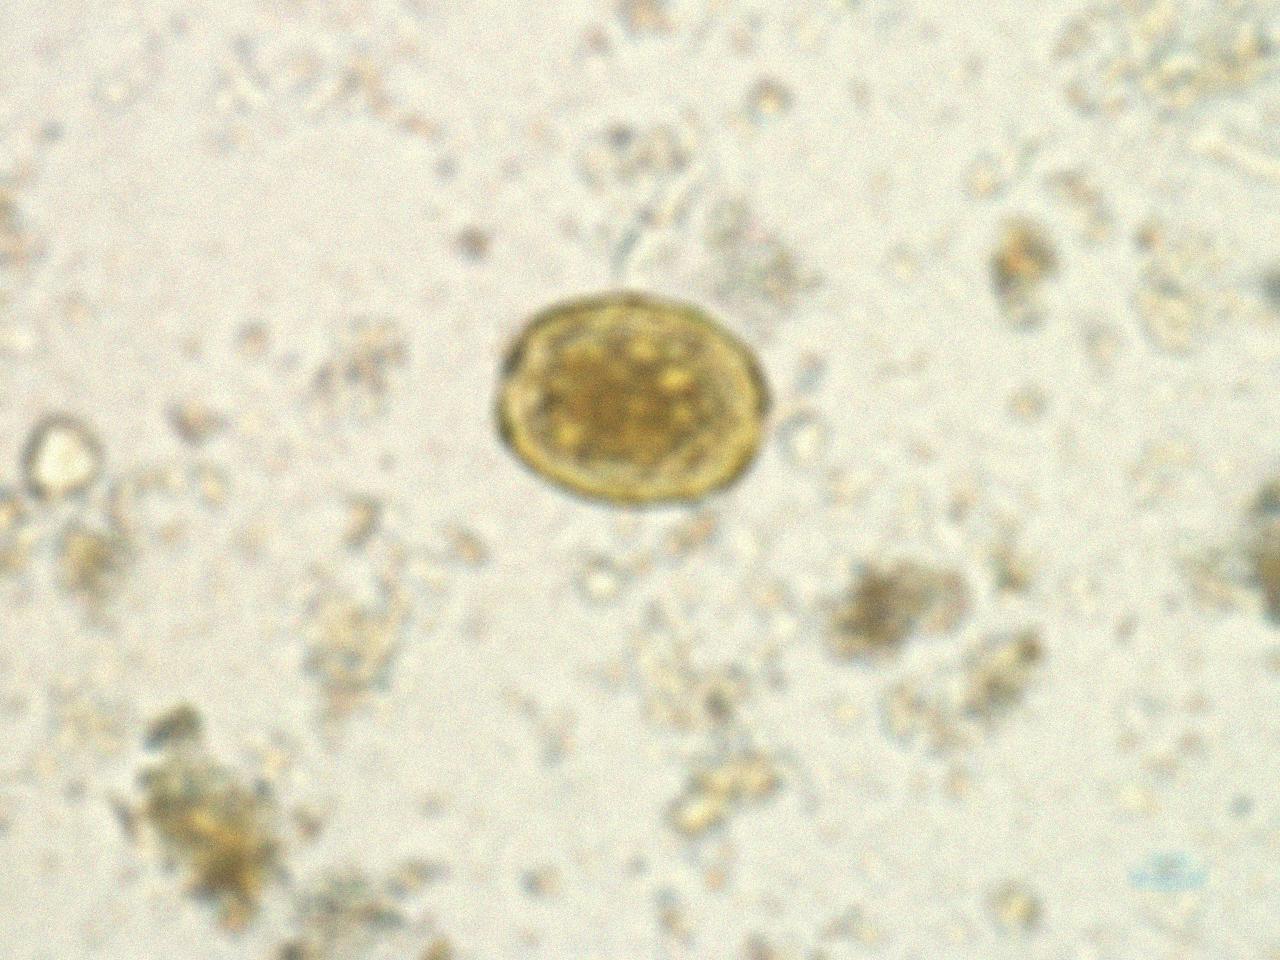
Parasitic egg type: Ascaris lumbricoides